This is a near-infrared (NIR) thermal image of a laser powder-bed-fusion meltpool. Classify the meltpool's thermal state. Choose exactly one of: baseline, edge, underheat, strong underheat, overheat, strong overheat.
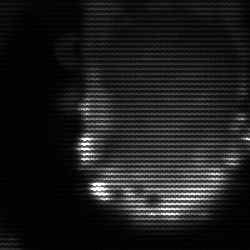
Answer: baseline